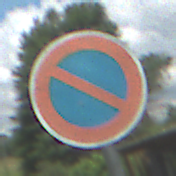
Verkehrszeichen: EingeschraenktesHalteverbot
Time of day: Midday
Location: Outdoor (Nature)
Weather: PartlyCloudy
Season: NotSpecified
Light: Natural